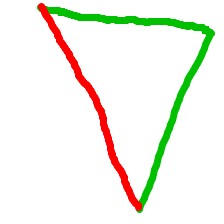
Shape: triangle